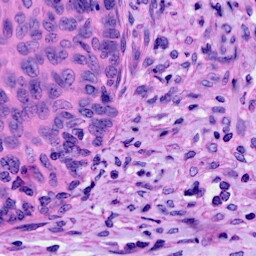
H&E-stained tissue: Cervix